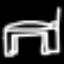
Label: bed